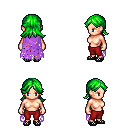
a pixel art fantasy rpg character, female body template, human, light skin, maroon tattered cape, red pants, green loose hair, ghillies, four views (front, back, left, right), 2x2 character sprite sheet, small pixel art, hard edges, no anti-aliasing